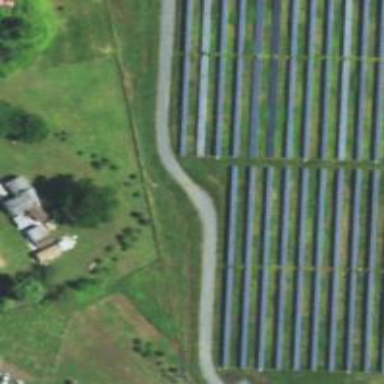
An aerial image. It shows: Solar power generator utilizing photovoltaic technology with solar photovoltaic panels.